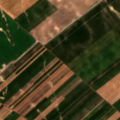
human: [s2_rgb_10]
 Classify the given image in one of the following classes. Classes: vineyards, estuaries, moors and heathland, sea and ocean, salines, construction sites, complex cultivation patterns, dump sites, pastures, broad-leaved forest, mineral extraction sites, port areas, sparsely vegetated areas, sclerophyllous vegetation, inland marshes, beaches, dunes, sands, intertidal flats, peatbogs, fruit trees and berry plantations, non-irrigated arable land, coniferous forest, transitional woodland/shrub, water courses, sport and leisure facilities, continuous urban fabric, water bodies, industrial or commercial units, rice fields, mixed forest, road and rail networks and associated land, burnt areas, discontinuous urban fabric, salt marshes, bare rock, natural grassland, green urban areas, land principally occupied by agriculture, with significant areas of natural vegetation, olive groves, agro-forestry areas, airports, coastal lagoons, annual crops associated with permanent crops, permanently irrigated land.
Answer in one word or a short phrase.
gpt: non-irrigated arable land